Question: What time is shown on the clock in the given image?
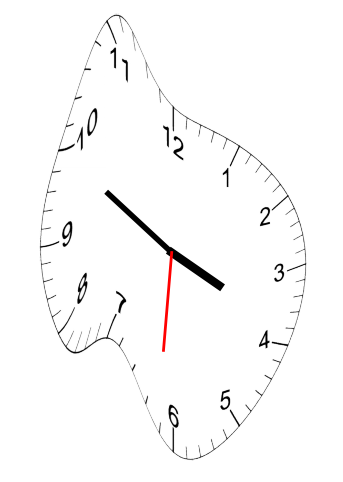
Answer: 03:49:31